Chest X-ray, PA view. Patient: 47 years old, sex F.
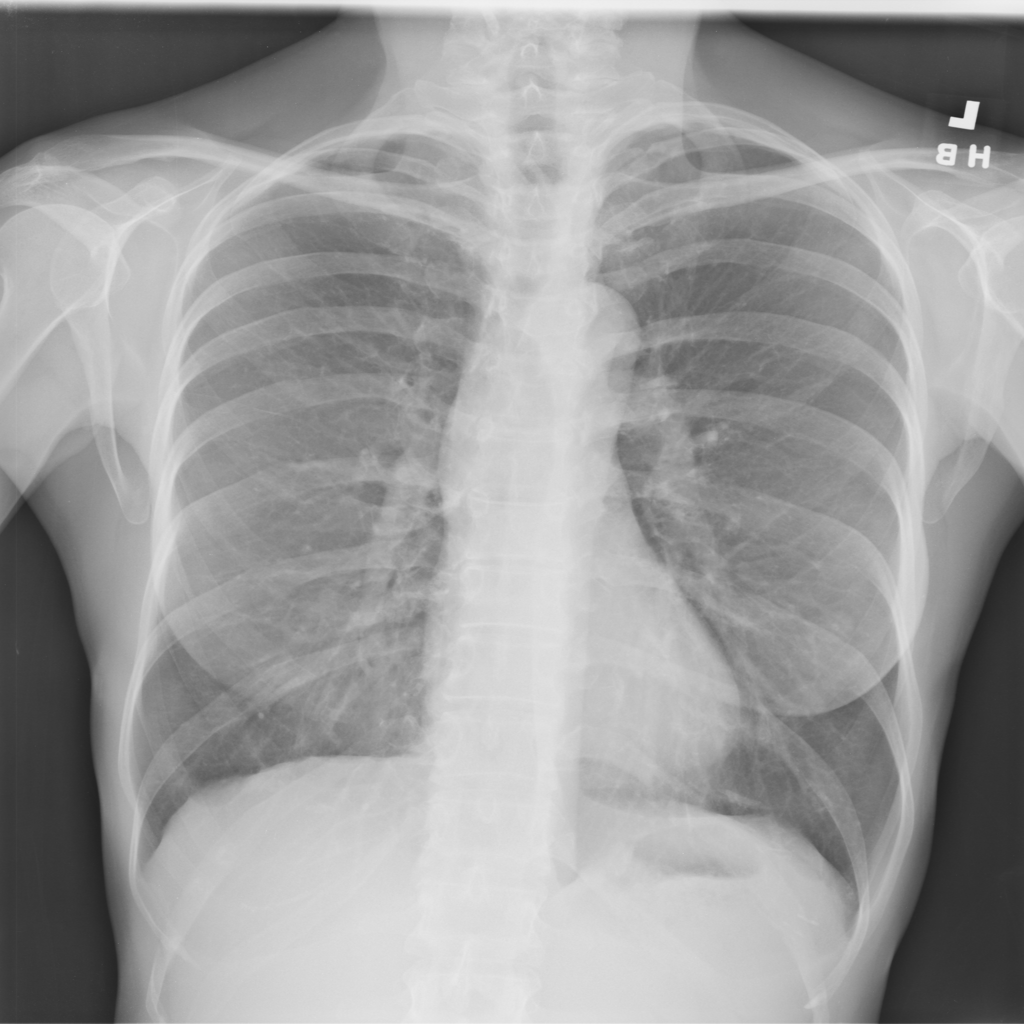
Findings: No Finding